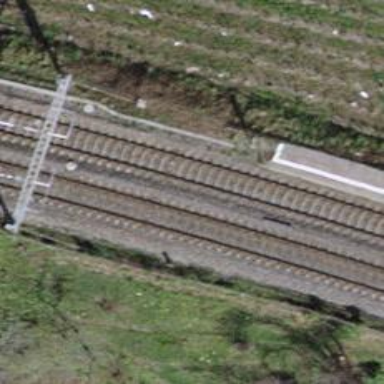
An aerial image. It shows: Single railway track with electrified contact line.